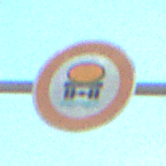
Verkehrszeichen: VerbotFahrzeugeWassergefaehrdenderLadung
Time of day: MorningAfternoon
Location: Outdoor (Suburban)
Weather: Clear
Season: NotSpecified
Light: Natural